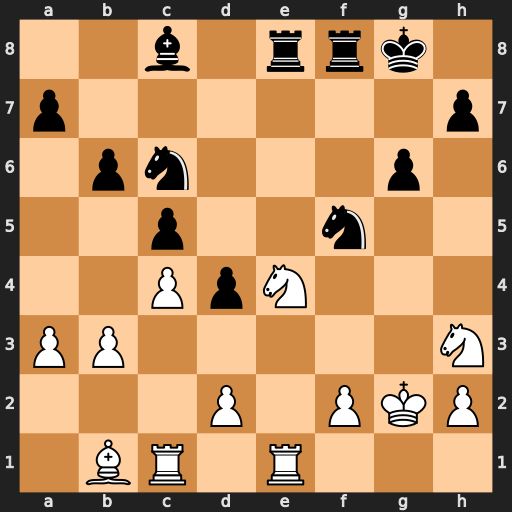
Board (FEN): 2b1rrk1/p6p/1pn3p1/2p2n2/2PpN3/PP5N/3P1PKP/1BR1R3
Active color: w
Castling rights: -
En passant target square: -
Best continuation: Nf6+ Rxf6 Rxe8+